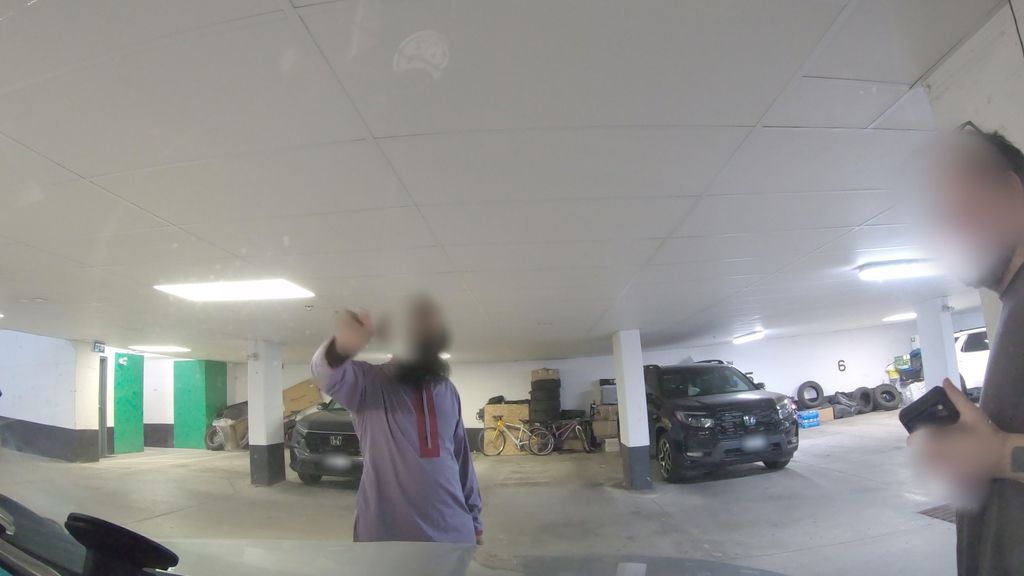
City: toronto